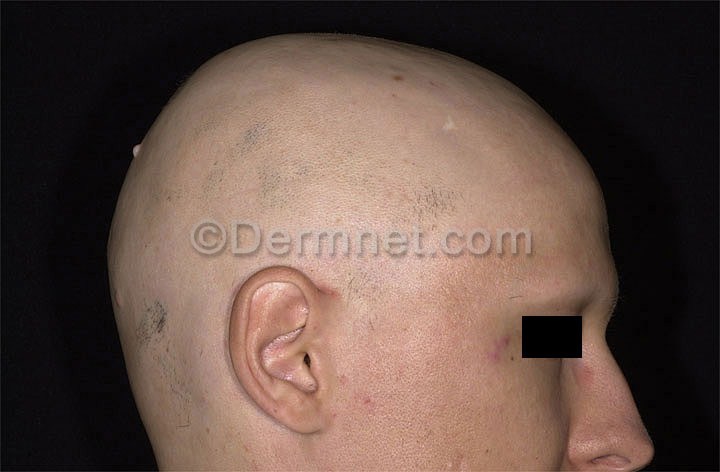
Disease: Hair Loss Photos Alopecia and other Hair Diseases